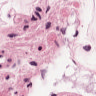
Metastatic tissue present: no